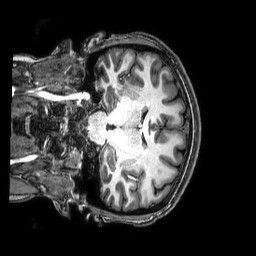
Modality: T1w
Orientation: coronal
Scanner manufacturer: philips
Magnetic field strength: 3 T
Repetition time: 0.008 s
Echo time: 0.003554 s